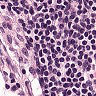
Metastatic tissue present: no